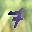
Label: 7